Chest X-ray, PA view. Patient: 39 years old, sex F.
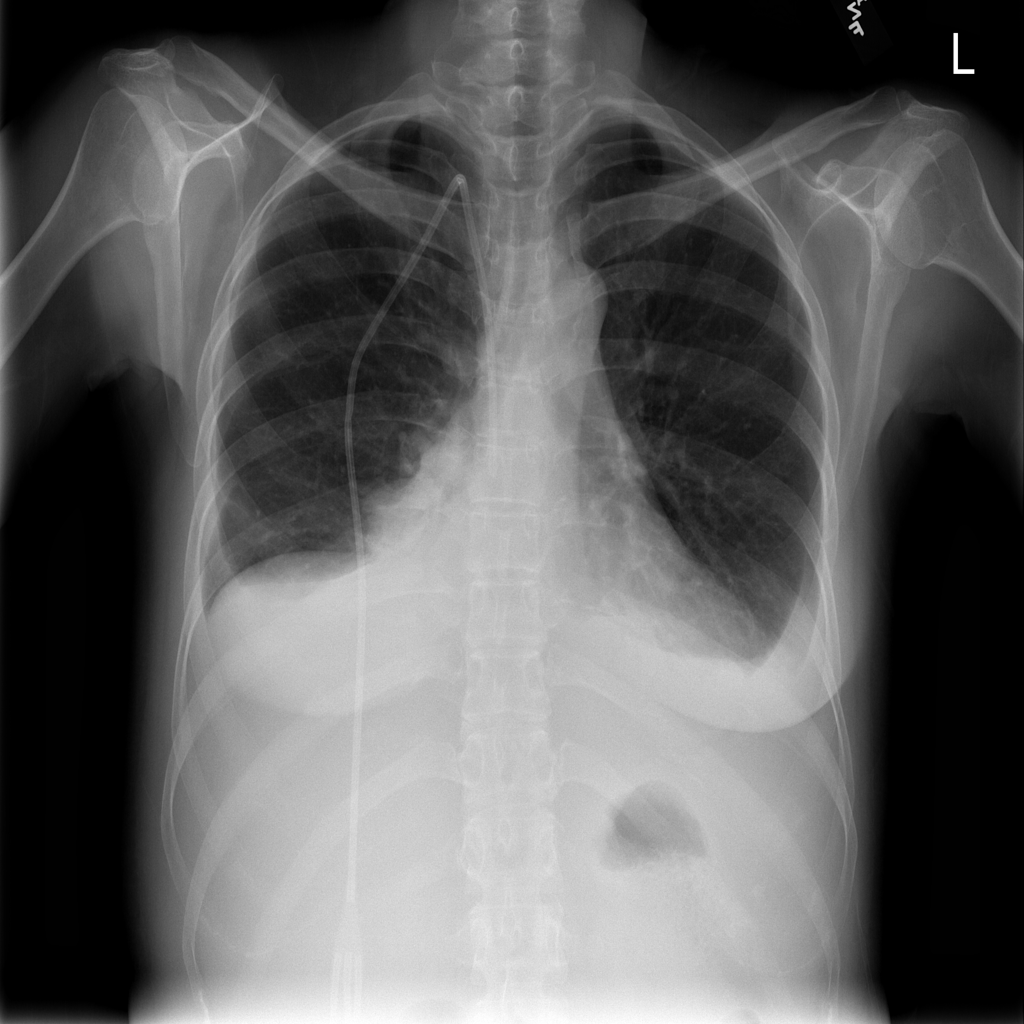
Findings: Consolidation, Effusion